Field crop: tomato
Growth stage: 2
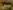
Species: solanum